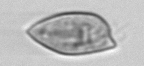
Label: Prorocentrum_dentatum